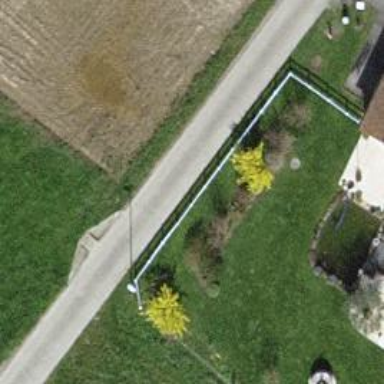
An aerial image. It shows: Hedge barrier.